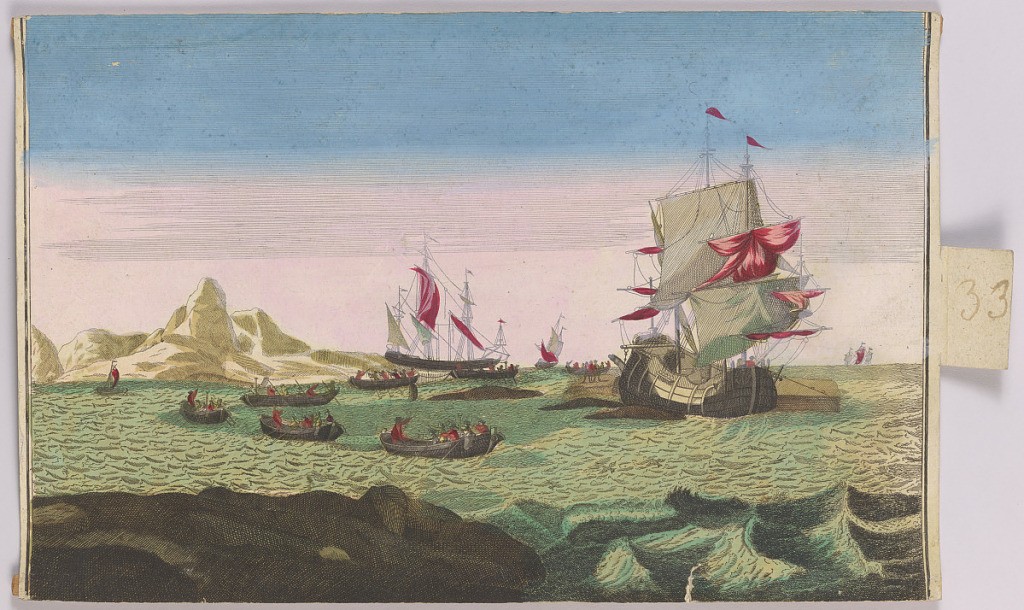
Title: Peep-Show Print
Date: mid-18th century
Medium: Engraving and brush and wash on paper
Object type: Print
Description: Peep-show print